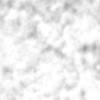
Label: no_change